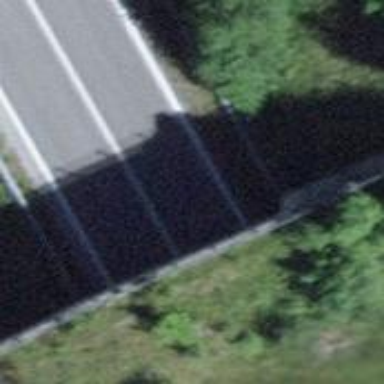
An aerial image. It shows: Asphalt road designated as trunk highway.